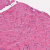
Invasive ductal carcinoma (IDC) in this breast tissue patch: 0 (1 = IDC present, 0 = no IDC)